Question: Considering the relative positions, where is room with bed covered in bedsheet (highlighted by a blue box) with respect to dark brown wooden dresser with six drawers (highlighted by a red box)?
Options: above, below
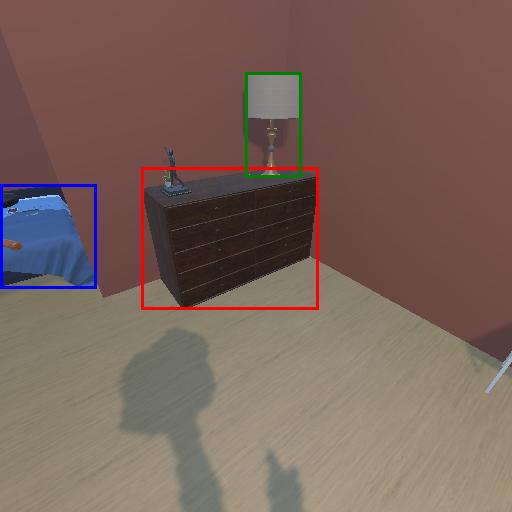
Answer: above